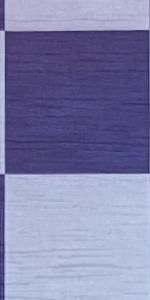
Label: Empty